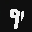
Label: 9